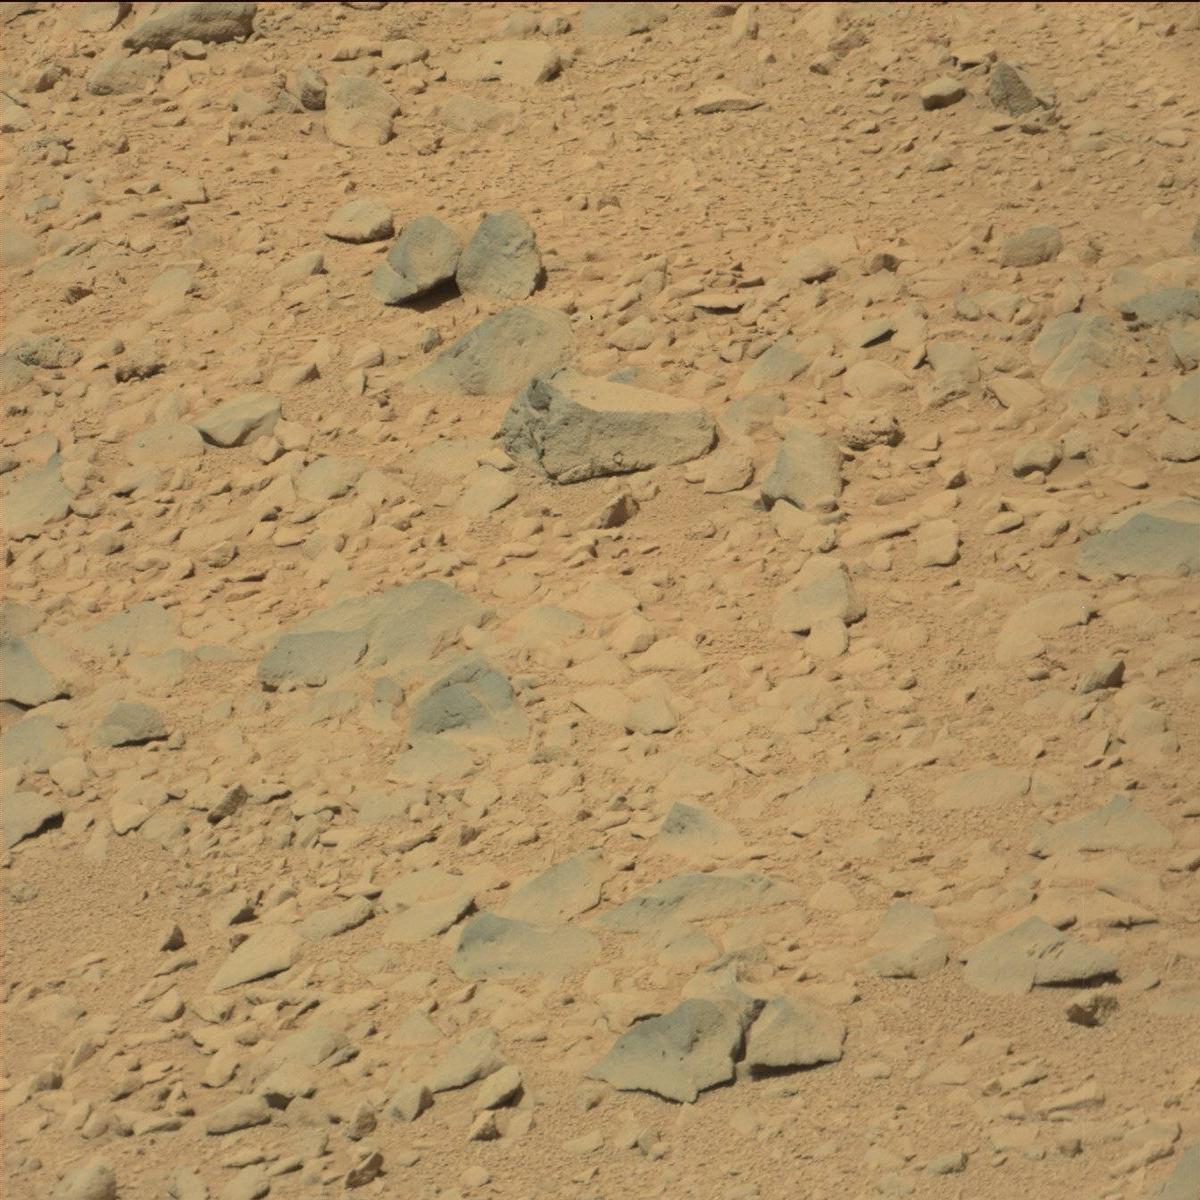
Terrain classes present: Bedrock, Sand / Soil